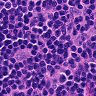
Metastatic tissue present: no